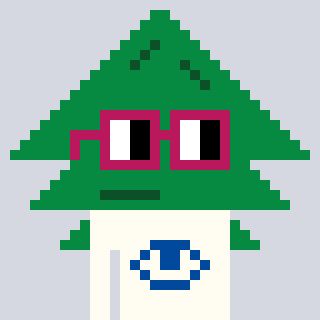
a pixel art character with square dark red glasses, a fir-shaped head and a grayscale-colored body on a cool background